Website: crate-barrel
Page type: store-pickup
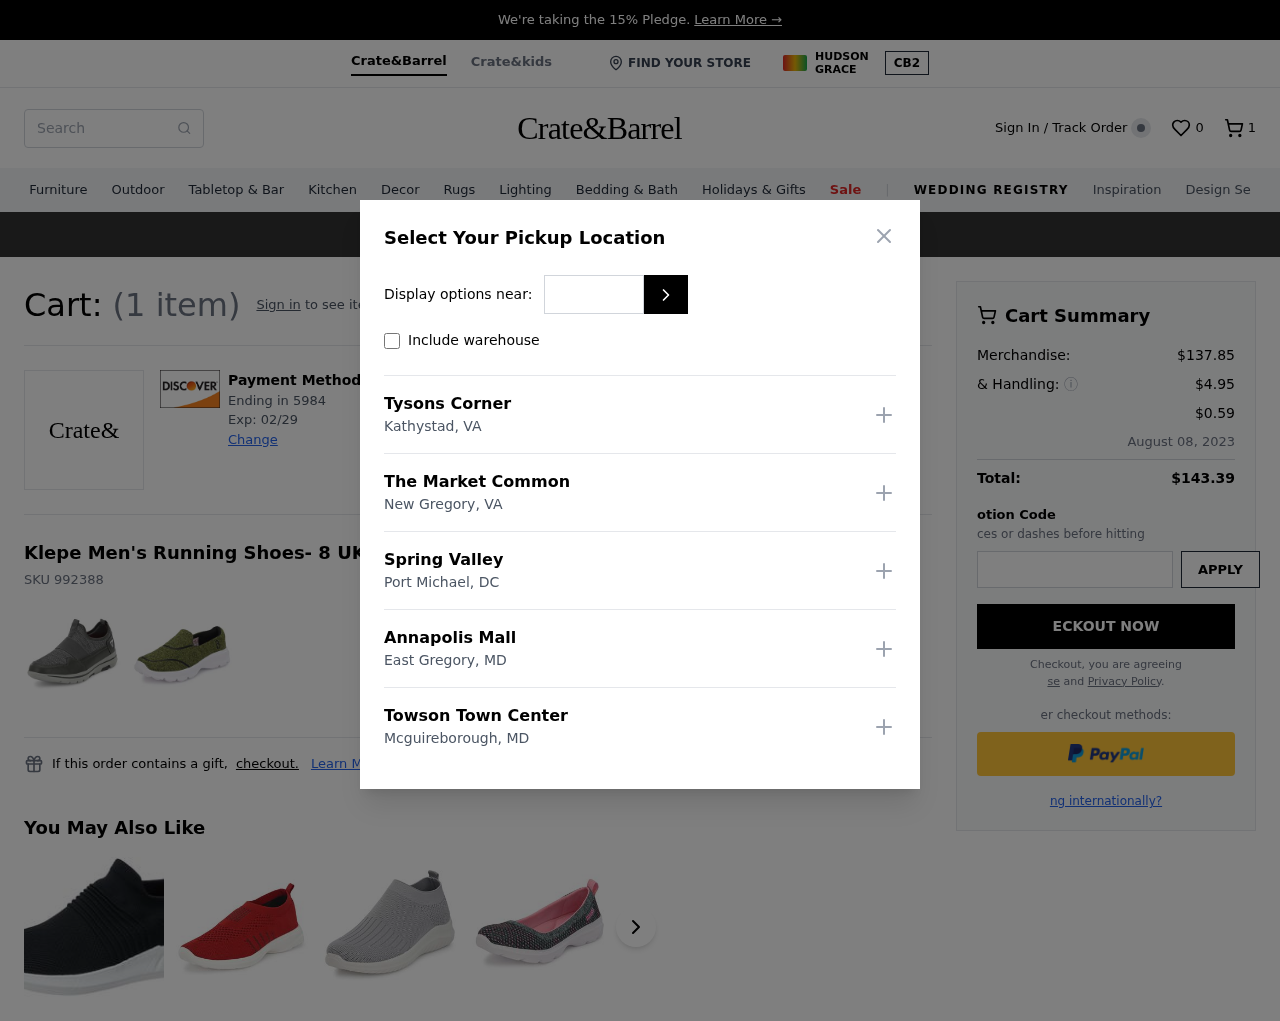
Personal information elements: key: PII_CARD_EXPIRY
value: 02/29
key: PII_CARD_LAST4
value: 5984
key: PII_LOCATION1_CITY
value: Kathystad
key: PII_LOCATION1_NAME
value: Tysons Corner
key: PII_LOCATION1_STATE
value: VA
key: PII_LOCATION2_CITY
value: New Gregory
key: PII_LOCATION2_NAME
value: The Market Common
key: PII_LOCATION2_STATE
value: VA
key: PII_LOCATION3_CITY
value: Port Michael
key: PII_LOCATION3_NAME
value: Spring Valley
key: PII_LOCATION3_STATE
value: DC
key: PII_LOCATION4_CITY
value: East Gregory
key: PII_LOCATION4_NAME
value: Annapolis Mall
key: PII_LOCATION4_STATE
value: MD
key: PII_LOCATION5_CITY
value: Mcguireborough
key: PII_LOCATION5_NAME
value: Towson Town Center
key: PII_LOCATION5_STATE
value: MD
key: PII_POSTCODE
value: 35434
Product elements: key: PRODUCT1_NAME
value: Klepe Men's Running Shoes- 8 UK (42 EU) (9 US) (BX020/GRY)
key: PRODUCT1_SKU
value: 992388
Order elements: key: ORDER_NUM_ITEMS
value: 1
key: ORDER_NUM_ITEMS
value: (1 item)
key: ORDER_SUBTOTAL
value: $137.85
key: ORDER_SHIPPING_COST
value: $4.95
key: ORDER_SURCHARGE
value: $0.59
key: ORDER_DELIVERY_DATE
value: August 08, 2023
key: ORDER_TOTAL
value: $143.39
Search elements: key: HEADER_SEARCH
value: Search
Other elements: key: WISHLIST_NUM_ITEMS
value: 0